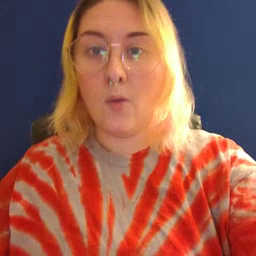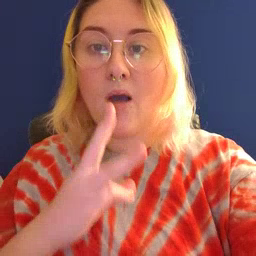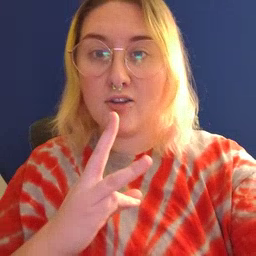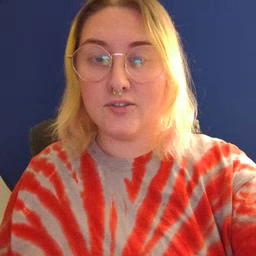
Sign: water